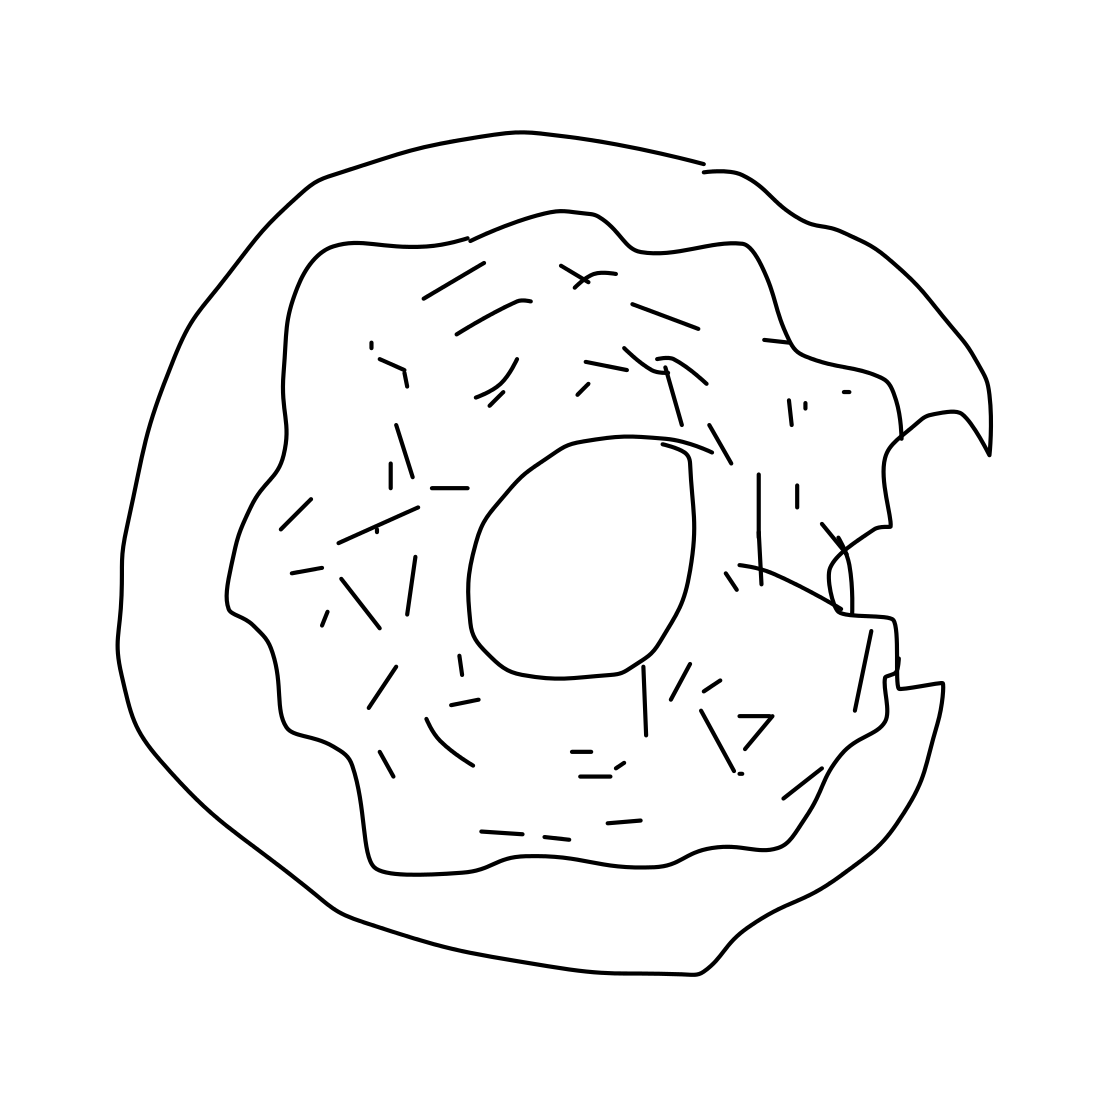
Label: donut